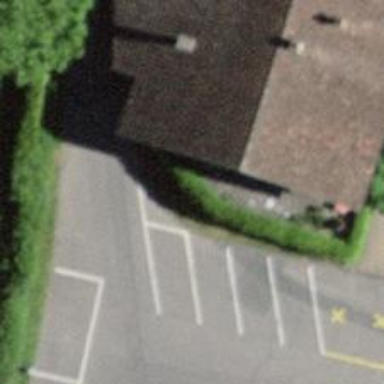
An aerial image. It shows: Hedge acting as barrier.